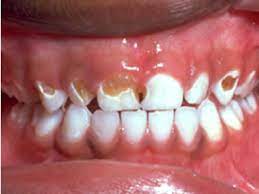
Condition: Caries